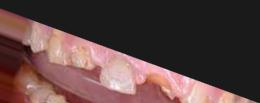
Condition: Caries